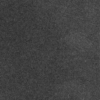
Label: dusty